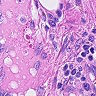
Metastatic tissue present: no